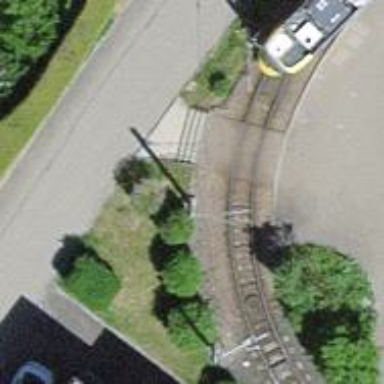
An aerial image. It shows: Crossing for the railway.